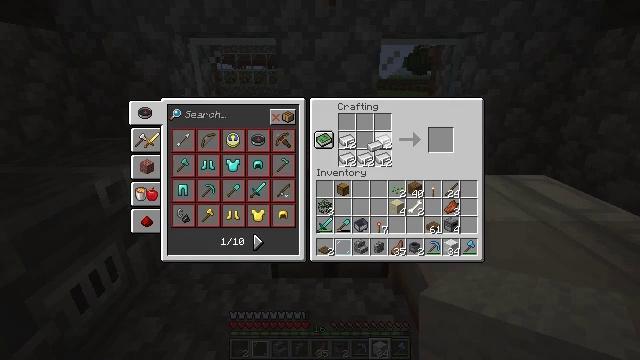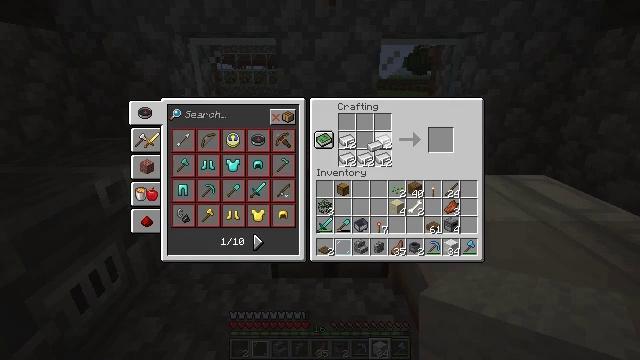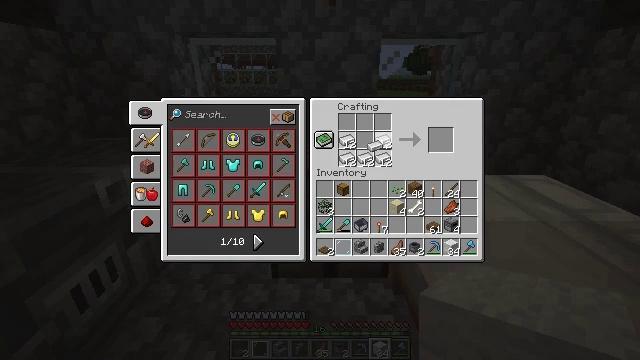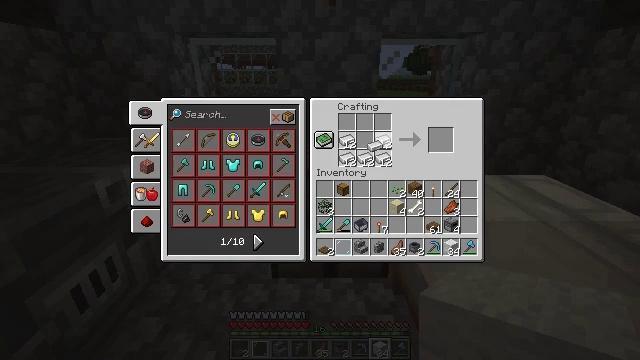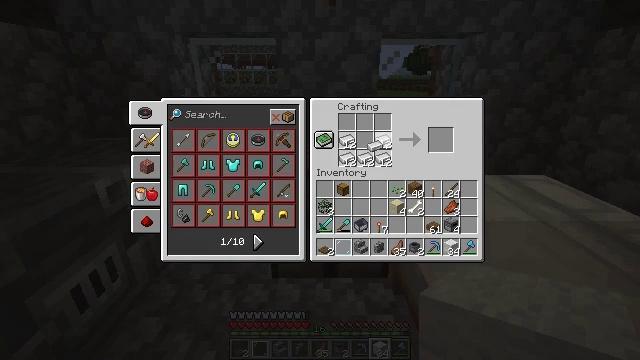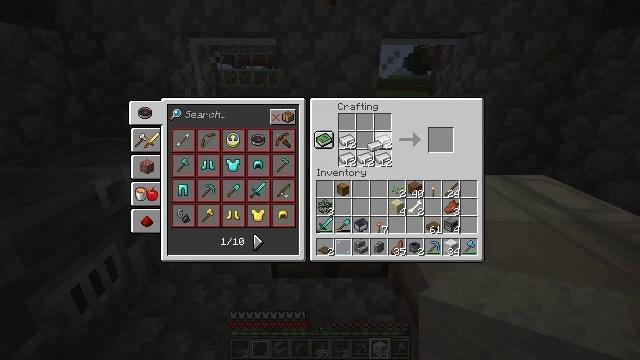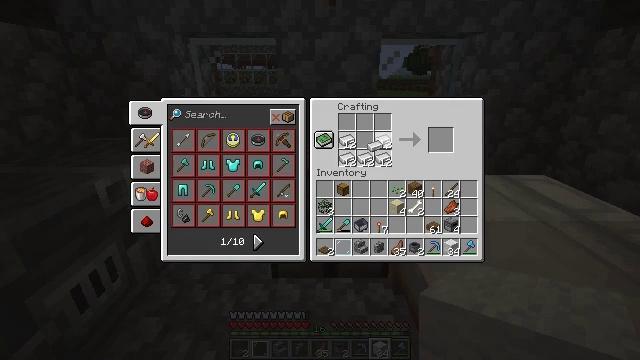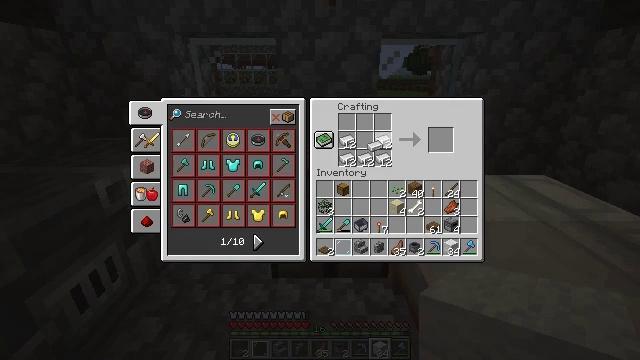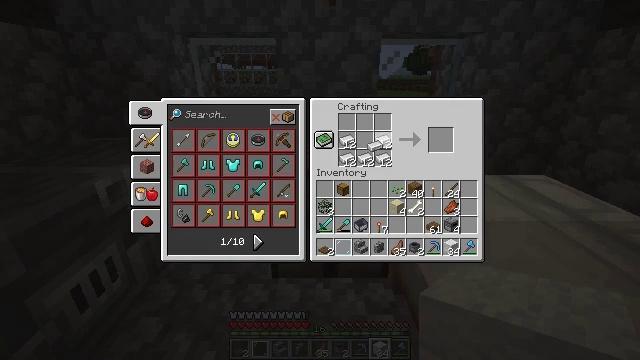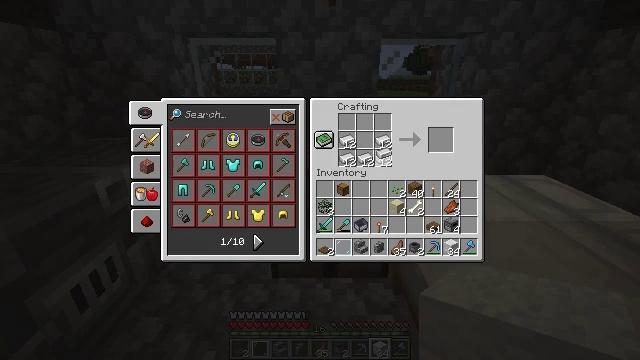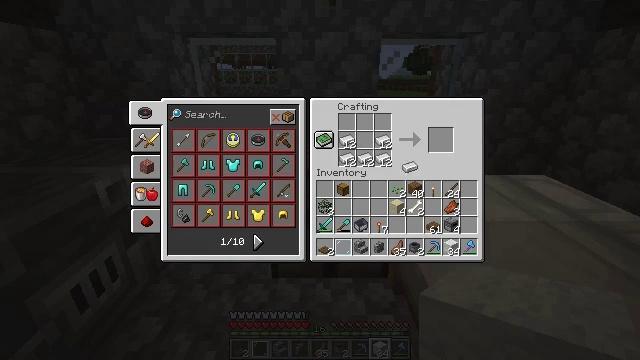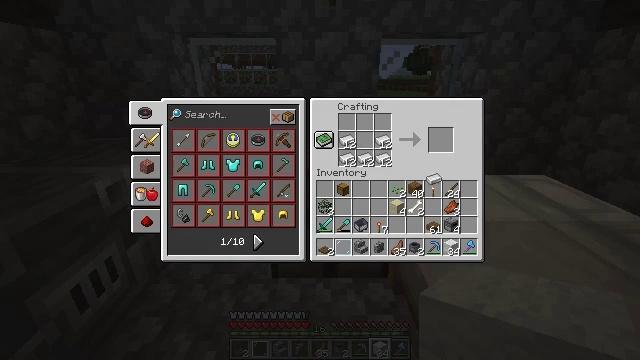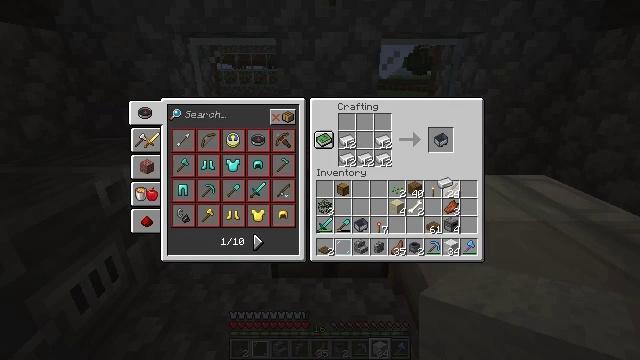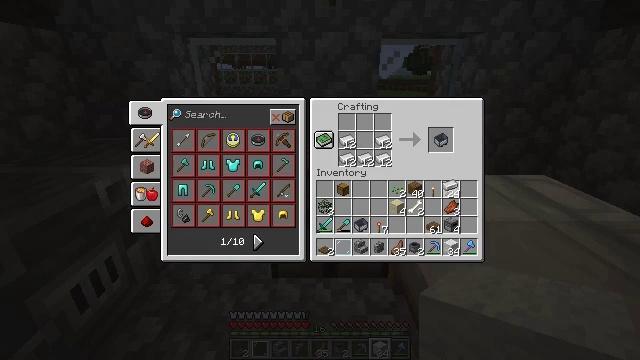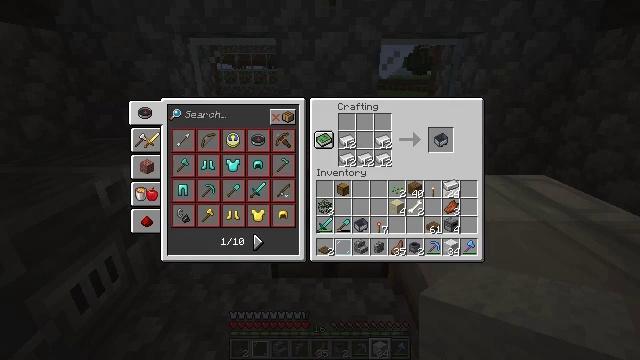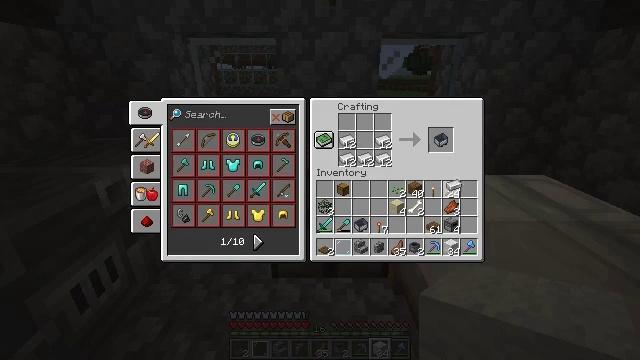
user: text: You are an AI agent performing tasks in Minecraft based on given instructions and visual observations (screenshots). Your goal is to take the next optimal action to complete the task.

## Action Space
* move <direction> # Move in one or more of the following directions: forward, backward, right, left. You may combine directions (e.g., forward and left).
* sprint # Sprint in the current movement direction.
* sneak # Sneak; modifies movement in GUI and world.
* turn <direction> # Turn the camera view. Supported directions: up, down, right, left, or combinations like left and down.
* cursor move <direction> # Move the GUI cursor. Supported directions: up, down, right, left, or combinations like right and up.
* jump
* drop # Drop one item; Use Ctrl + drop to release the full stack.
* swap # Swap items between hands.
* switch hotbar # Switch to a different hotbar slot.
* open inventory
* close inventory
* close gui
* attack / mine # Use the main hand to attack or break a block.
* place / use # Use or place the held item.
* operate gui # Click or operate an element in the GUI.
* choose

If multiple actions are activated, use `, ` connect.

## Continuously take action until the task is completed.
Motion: motion action
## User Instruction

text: Put iron ingots in the crafting grid to craft a minecart.
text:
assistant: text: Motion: sneak, operate gui
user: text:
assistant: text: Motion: sneak, operate gui
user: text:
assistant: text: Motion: sneak, operate gui
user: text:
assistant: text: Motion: sneak, operate gui
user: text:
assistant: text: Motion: sneak, operate gui
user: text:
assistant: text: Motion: sneak, operate gui
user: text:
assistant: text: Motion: sneak
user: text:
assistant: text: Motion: sneak
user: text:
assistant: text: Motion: cursor move right and down
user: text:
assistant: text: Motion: cursor move right and down
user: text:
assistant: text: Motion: cursor move right and down
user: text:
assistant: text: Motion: cursor move right
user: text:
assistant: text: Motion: no_op
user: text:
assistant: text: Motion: no_op
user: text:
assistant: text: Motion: no_op
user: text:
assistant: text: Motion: cursor move right
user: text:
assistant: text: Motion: no_op
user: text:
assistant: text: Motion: no_op
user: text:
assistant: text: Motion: no_op
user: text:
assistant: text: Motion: no_op
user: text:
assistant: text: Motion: operate gui
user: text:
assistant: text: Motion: operate gui
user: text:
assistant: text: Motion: operate gui
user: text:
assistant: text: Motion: no_op
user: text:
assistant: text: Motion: no_op
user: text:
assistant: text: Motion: no_op
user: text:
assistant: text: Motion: no_op
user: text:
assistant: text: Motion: no_op
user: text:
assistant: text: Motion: no_op
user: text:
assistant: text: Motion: cursor move left and up